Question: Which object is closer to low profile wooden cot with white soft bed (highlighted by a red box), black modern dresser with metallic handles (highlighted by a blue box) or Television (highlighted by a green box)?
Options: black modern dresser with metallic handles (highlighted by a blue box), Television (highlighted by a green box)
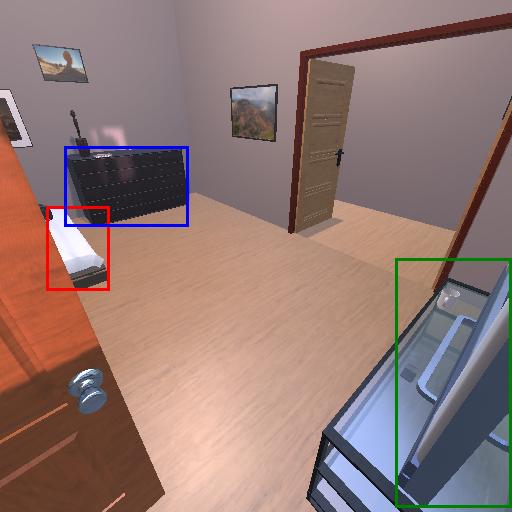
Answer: black modern dresser with metallic handles (highlighted by a blue box)